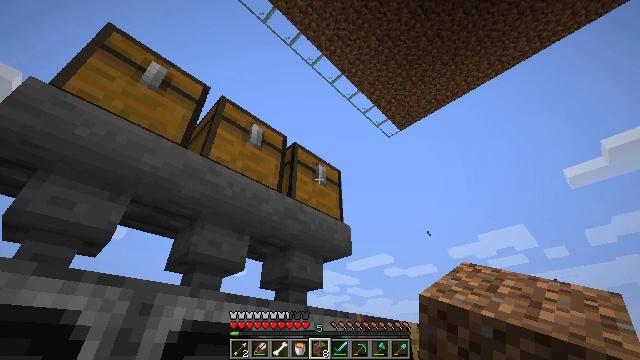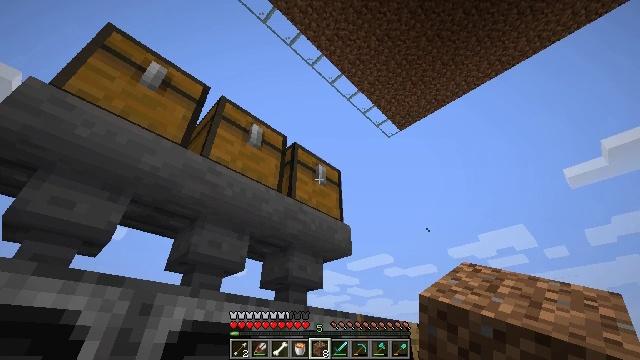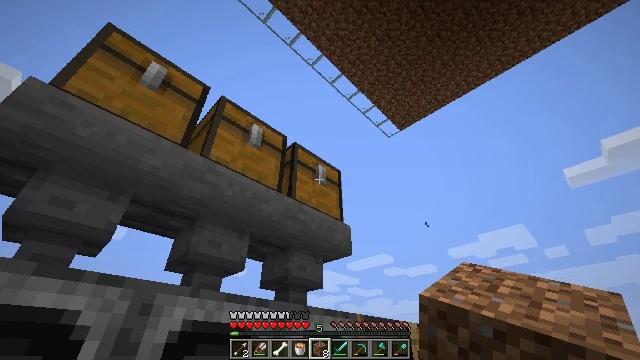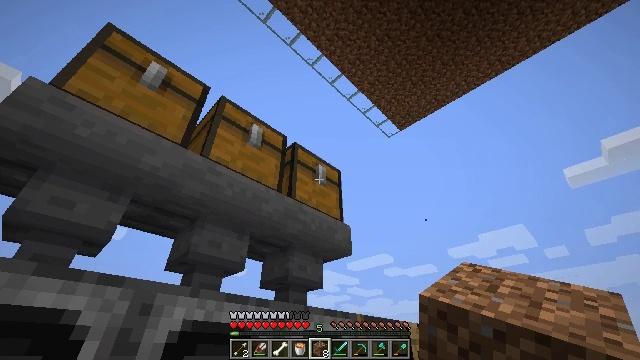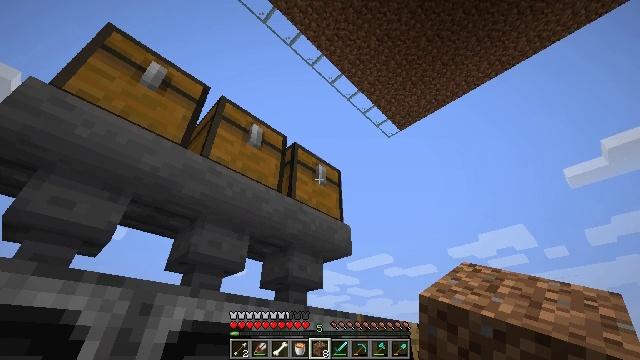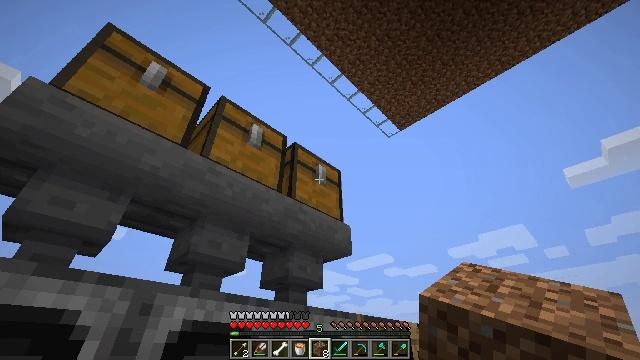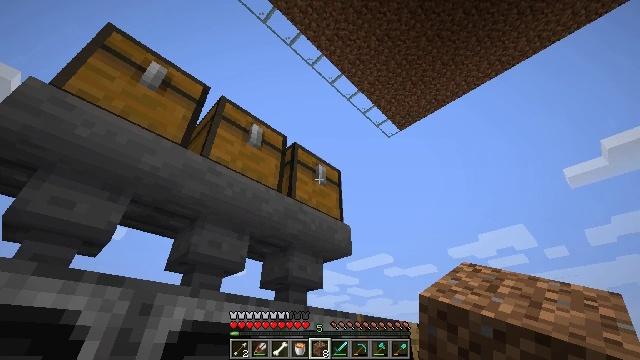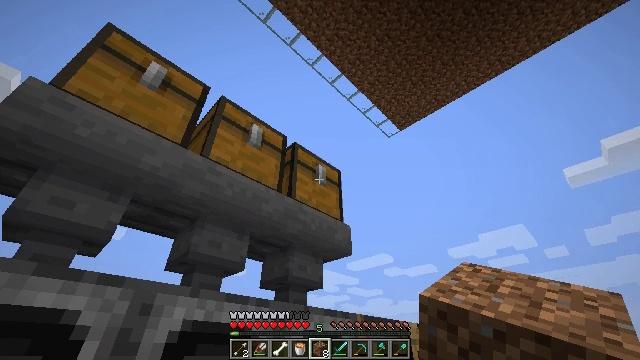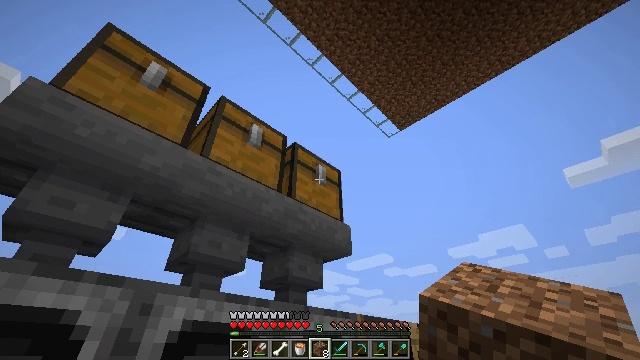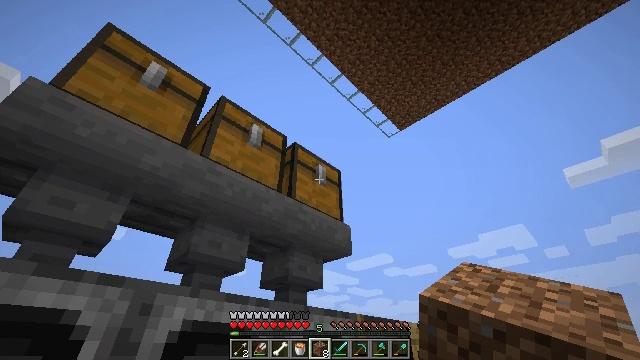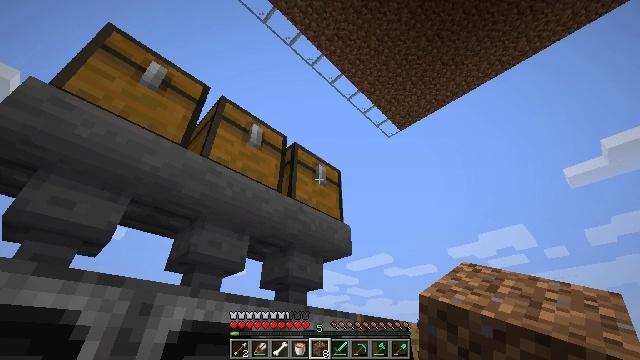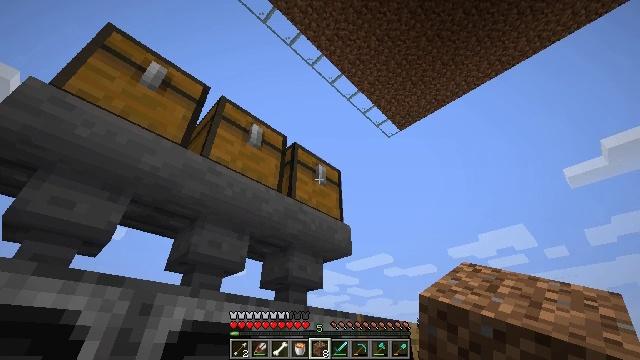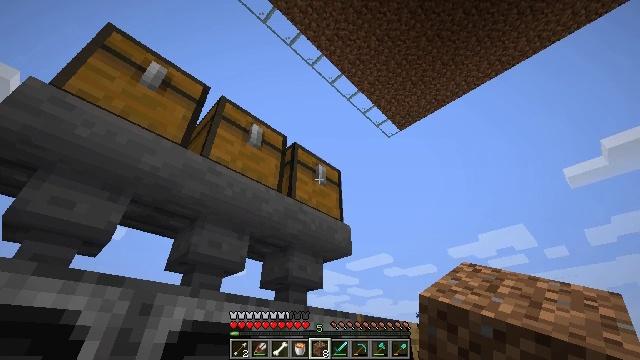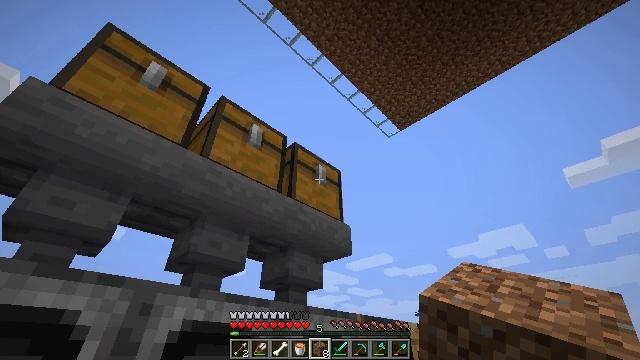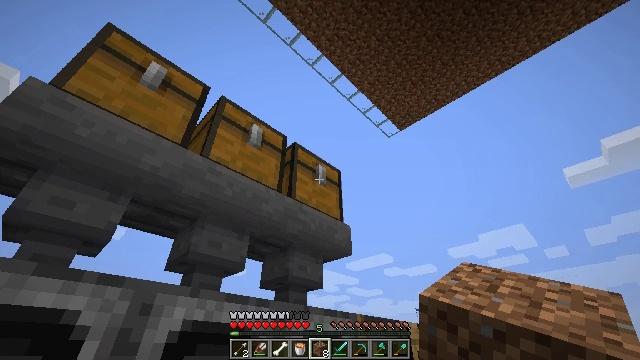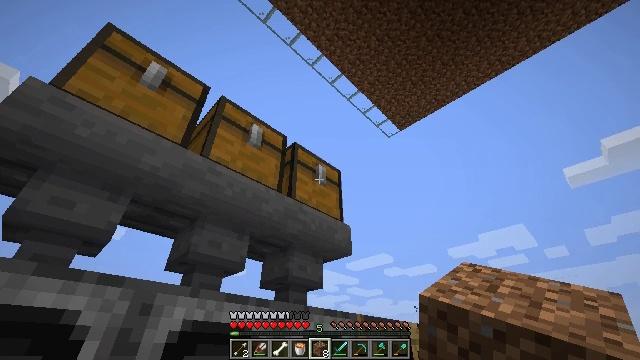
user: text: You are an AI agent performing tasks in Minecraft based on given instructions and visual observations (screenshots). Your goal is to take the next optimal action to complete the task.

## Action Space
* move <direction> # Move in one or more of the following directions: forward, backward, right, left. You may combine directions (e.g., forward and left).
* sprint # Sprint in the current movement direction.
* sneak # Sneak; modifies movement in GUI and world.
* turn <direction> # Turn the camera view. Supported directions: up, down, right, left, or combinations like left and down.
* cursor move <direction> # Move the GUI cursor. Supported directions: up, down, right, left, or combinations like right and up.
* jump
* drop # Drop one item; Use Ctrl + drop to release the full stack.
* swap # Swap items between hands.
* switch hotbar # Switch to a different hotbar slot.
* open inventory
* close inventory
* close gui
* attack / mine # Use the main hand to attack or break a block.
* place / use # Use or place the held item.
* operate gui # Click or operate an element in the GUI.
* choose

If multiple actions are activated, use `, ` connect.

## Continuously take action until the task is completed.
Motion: motion action
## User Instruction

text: Take redstone dust to craft a redstone block.
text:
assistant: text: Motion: no_op
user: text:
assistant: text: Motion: no_op
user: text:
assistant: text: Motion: no_op
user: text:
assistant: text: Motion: no_op
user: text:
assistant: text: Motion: no_op
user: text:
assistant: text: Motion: no_op
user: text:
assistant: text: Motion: no_op
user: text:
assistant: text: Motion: no_op
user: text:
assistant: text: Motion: no_op
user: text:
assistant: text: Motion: no_op
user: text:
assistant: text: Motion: no_op
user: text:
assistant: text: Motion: no_op
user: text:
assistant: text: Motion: no_op
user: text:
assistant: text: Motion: no_op
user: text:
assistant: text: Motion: no_op
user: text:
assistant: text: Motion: no_op
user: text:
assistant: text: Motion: no_op
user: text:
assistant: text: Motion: no_op
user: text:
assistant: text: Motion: no_op
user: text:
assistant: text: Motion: no_op
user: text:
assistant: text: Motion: no_op
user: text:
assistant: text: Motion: no_op
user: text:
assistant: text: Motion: no_op
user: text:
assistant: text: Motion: no_op
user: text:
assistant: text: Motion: no_op
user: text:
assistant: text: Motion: no_op
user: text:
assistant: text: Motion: no_op
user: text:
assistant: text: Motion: no_op
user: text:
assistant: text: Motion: no_op
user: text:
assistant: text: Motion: no_op